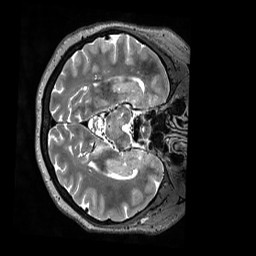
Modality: T2w
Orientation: axial
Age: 57
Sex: female
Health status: ill
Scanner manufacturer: siemens
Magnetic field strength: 3 T
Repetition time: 3.2 s
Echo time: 0.564 s